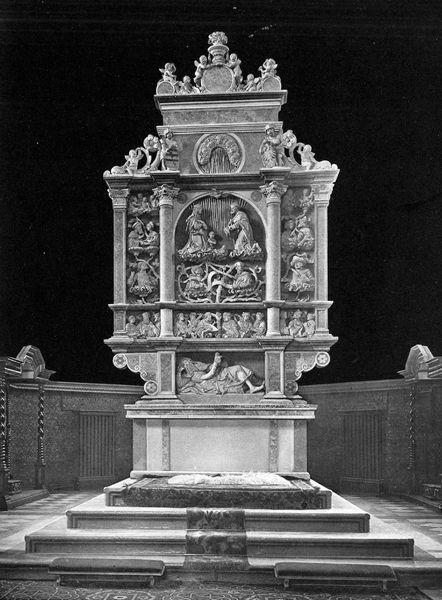
Titel: Hauptaltar in St. Annen in Annaberg
Künstler: Adolf Daucher
Standort: Annaberg (EU - PL)
Schlagwörter: holz, marmor, säule, säulen, teppich, sockel, stein, gotik, engel, bank, figuren, treppe, stufen, foto, knien, altar, bänke, kapitell, grab, putten, maria, putti, josef, grabmal, predella, retabel, schnitzaltar, triptychon, alatar, schitzaltar, schnzitzere, pestrella, prestella